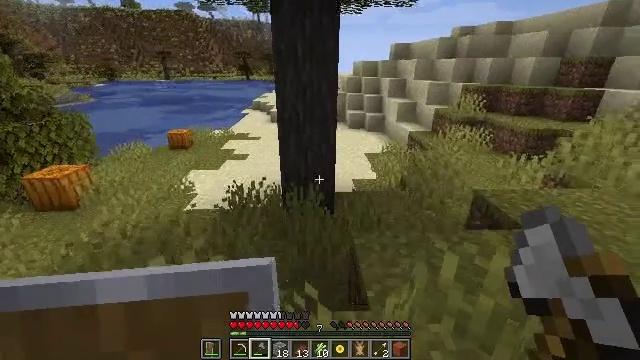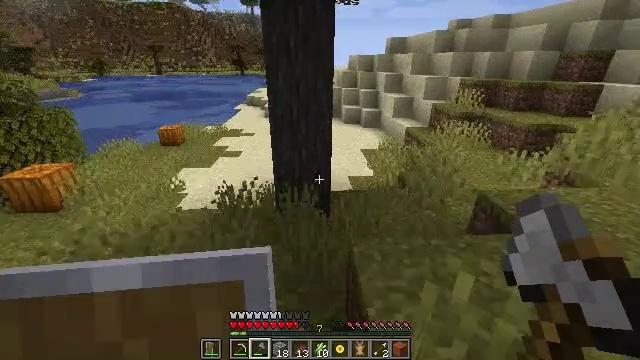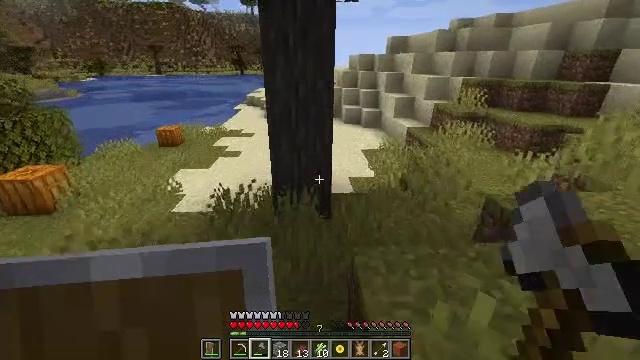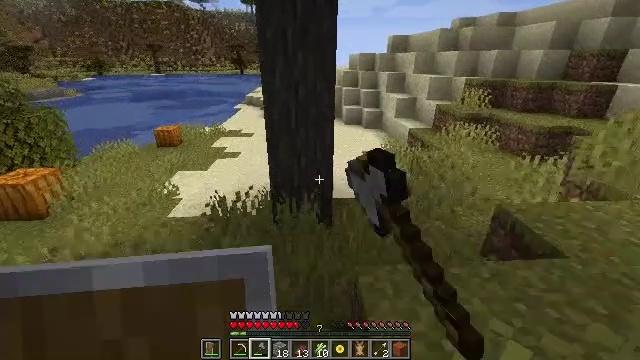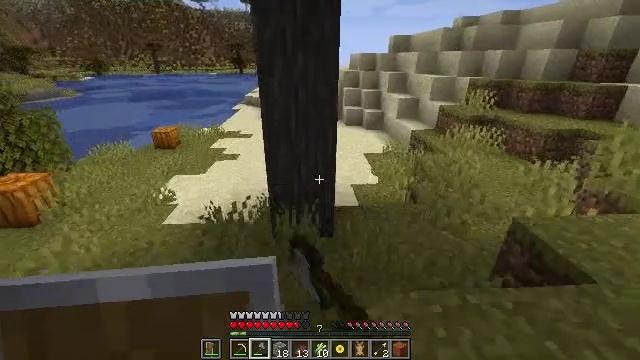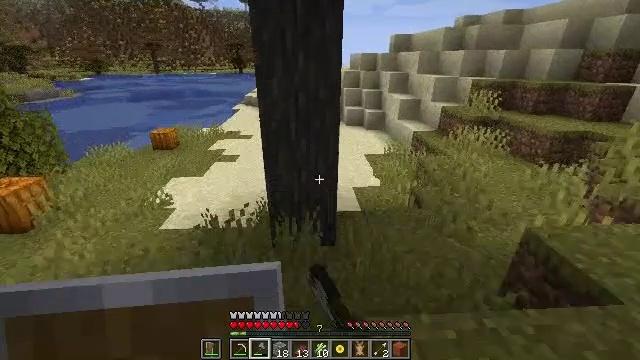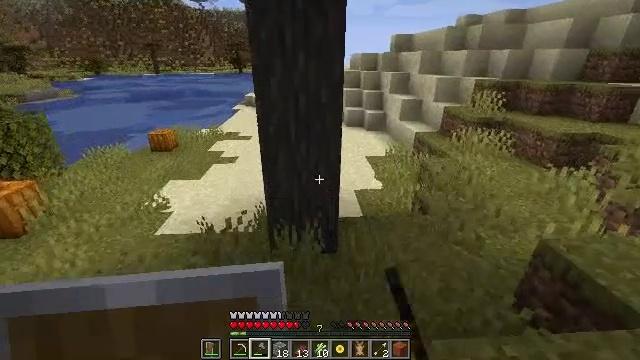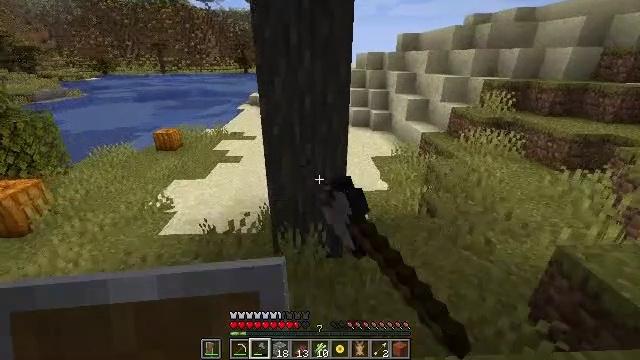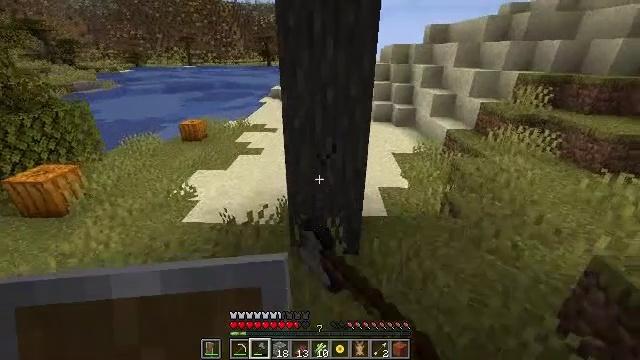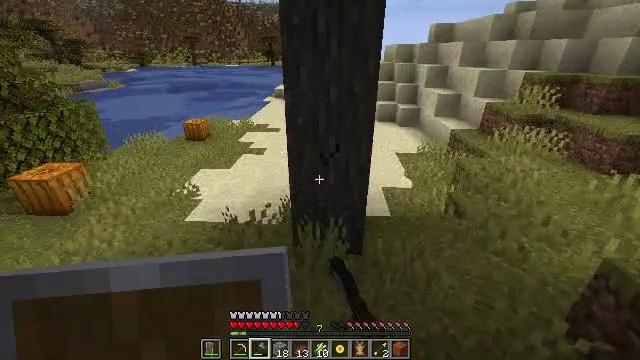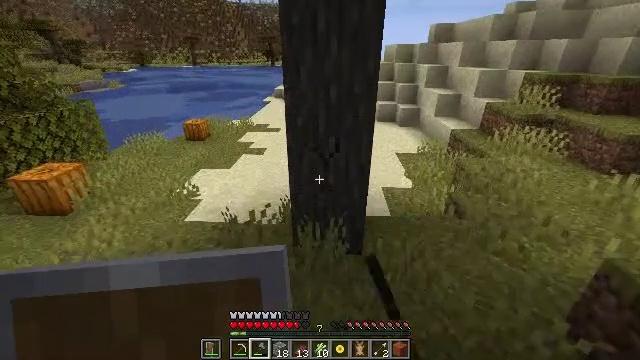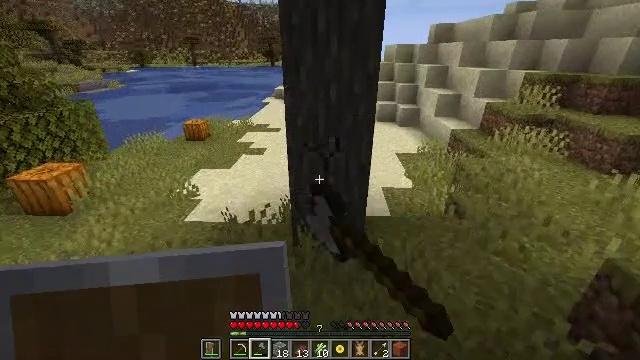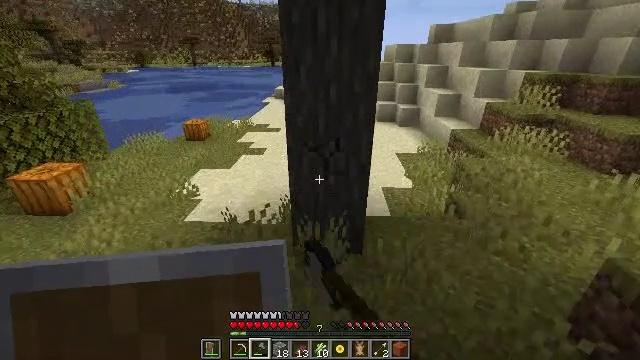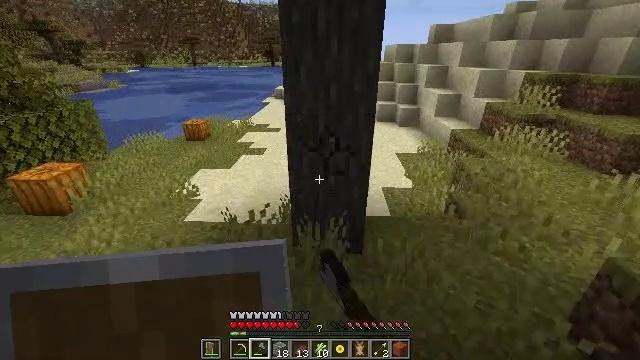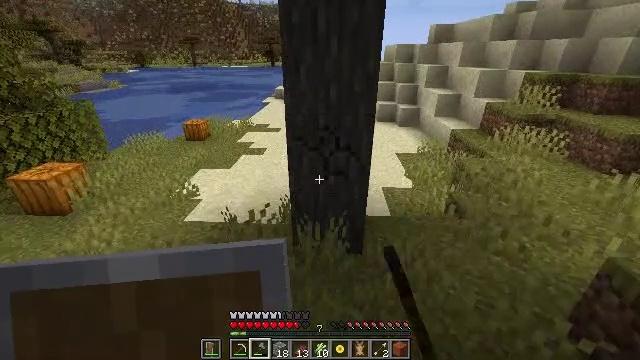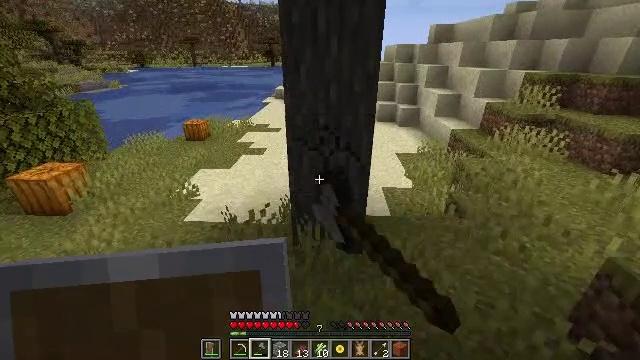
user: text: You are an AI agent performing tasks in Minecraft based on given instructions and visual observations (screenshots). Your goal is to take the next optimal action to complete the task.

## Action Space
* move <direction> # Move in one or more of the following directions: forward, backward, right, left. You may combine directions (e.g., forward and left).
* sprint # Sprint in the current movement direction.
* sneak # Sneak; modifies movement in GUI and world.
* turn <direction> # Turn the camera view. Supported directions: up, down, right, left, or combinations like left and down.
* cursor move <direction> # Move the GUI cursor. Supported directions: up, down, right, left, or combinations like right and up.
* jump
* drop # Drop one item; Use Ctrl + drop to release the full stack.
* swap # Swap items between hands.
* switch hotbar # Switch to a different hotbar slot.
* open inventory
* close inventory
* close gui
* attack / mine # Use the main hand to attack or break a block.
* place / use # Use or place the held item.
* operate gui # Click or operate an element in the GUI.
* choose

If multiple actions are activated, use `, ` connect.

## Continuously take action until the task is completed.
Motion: motion action
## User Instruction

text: Collect acacia logs by breaking the tree.
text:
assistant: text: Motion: move forward, turn right and down
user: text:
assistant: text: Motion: move forward, attack / mine
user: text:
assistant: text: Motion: move forward, attack / mine
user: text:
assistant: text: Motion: move forward, attack / mine
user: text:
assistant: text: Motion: move forward, attack / mine
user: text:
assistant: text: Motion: attack / mine
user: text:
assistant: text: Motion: turn left, attack / mine
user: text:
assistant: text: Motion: turn left and down, attack / mine
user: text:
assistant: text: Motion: attack / mine
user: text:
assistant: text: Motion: attack / mine
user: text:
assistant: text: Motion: attack / mine
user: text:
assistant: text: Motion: attack / mine
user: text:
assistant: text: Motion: attack / mine
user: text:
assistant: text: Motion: attack / mine
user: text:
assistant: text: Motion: attack / mine
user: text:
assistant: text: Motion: attack / mine
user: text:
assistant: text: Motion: attack / mine
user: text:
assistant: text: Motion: attack / mine
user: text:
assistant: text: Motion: attack / mine
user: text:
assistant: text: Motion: attack / mine
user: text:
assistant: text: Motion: attack / mine
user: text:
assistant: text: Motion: attack / mine
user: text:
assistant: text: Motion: attack / mine
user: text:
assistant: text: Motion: attack / mine
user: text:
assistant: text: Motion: attack / mine
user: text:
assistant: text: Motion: attack / mine
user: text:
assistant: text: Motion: attack / mine
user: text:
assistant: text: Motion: turn down, attack / mine
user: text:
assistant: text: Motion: turn down, attack / mine
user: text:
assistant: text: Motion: attack / mine